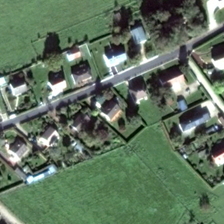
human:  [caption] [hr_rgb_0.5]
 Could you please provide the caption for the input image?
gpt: two rows of houses lined up along the road on the lawn .

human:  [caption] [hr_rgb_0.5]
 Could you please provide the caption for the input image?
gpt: several houses with yards are settled alongside the straight road in the middle of lawn .

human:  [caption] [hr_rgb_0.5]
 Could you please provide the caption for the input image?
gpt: the meadow contains a residential with some tress decorating .

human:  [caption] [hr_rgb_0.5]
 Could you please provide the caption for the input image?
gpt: two rows of houses lined up along the road on the lawn .

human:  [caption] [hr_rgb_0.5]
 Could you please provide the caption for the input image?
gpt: some buildings and many green plants are in a medium residential area .